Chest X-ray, AP view. Patient: 59 years old, sex M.
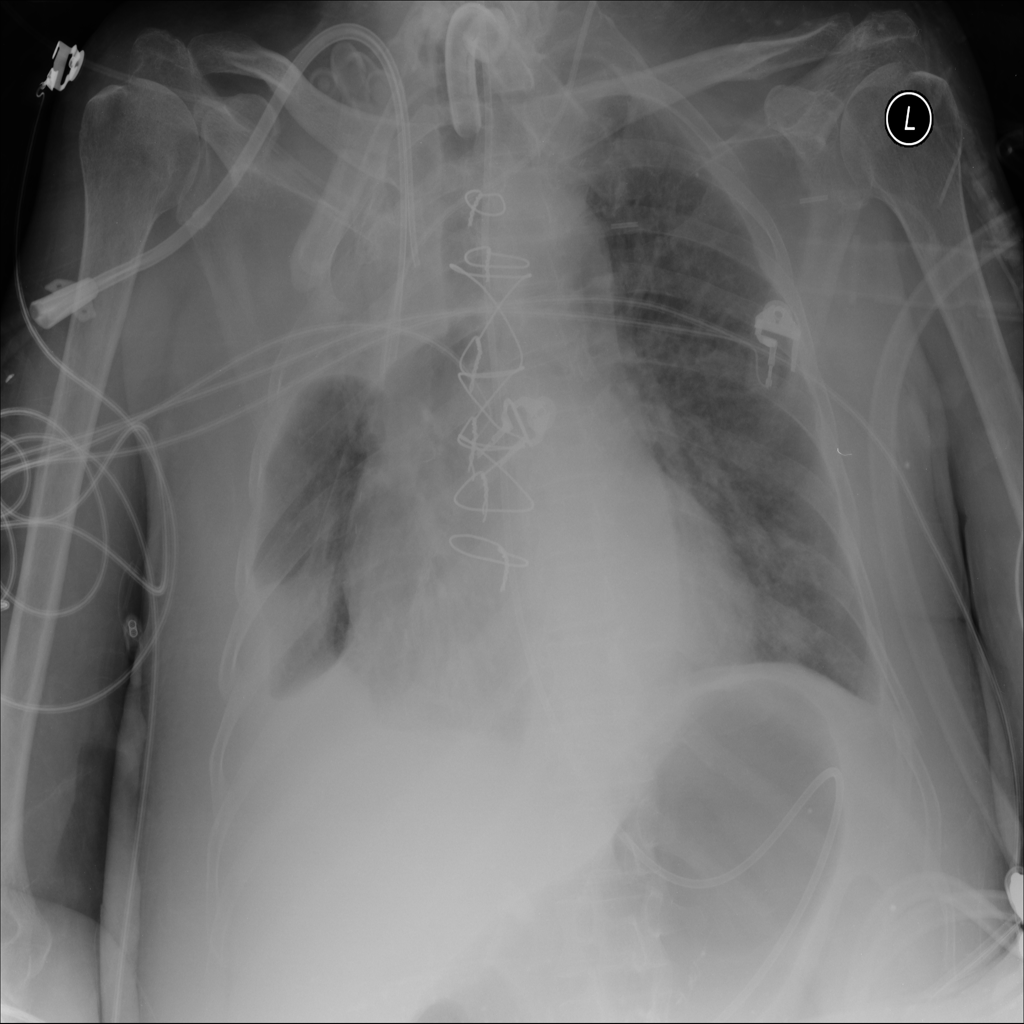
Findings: Atelectasis, Effusion